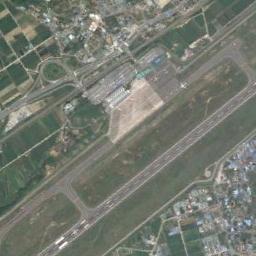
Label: airport